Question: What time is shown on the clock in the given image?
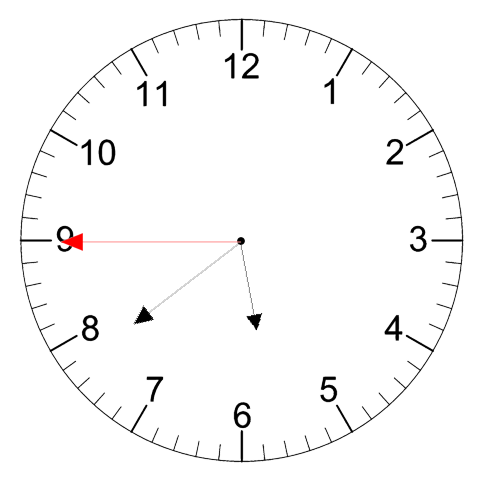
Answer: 05:38:45